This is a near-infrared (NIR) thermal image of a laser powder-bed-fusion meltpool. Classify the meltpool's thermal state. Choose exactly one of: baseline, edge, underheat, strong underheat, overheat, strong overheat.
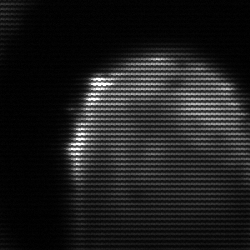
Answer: edge